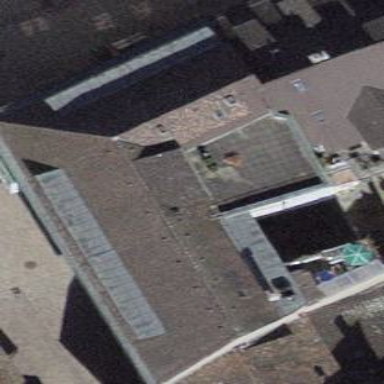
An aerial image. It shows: Building with tile roof.